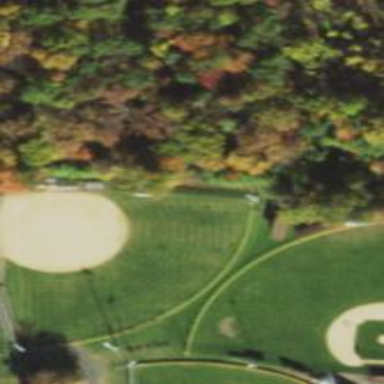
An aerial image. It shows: Baseball pitch for leisure land activities.